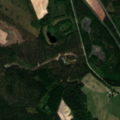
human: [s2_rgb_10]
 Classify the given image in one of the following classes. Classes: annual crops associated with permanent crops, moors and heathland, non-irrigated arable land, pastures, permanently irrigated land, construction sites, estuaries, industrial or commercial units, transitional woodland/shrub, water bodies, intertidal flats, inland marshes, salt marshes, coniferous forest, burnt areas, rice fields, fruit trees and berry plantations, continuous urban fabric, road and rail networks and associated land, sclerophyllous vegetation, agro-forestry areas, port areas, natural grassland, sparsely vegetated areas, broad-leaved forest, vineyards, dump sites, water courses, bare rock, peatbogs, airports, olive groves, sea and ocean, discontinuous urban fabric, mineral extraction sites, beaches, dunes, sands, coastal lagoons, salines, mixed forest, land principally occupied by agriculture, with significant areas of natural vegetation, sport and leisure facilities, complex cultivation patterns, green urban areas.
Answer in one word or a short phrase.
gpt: non-irrigated arable land, land principally occupied by agriculture, with significant areas of natural vegetation, broad-leaved forest, coniferous forest, mixed forest, transitional woodland/shrub